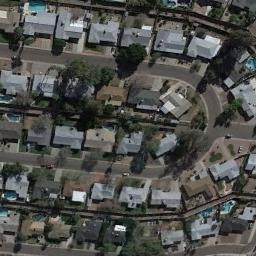
Label: residential